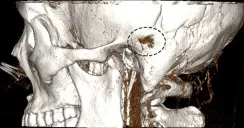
Preoperative contrast-enhanced CT and MR images of the case exhibiting a large, left-sided pedunculated protrusive diverticulum and ipsilateral distal TS stenosis coupled with contralateral TS hypoplasia. (F) Axial contrast-enhanced CT slice revealing a significantly smaller internal jugular vein on the left side than on the right side (blue arrows).
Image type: radiology (ct)